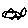
Label: fish